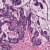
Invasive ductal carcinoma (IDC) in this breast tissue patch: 1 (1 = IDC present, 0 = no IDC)